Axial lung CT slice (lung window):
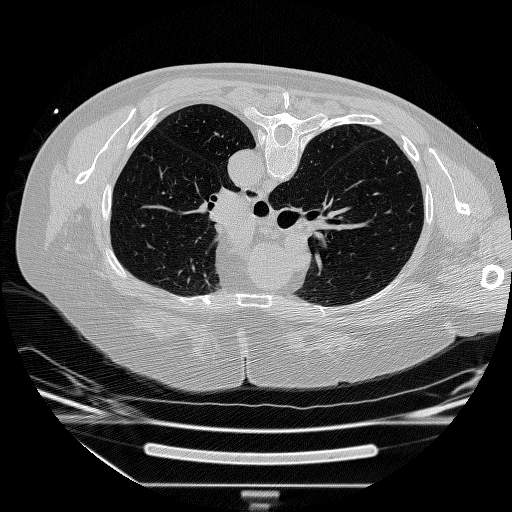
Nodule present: no